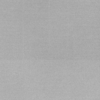
Label: dusty